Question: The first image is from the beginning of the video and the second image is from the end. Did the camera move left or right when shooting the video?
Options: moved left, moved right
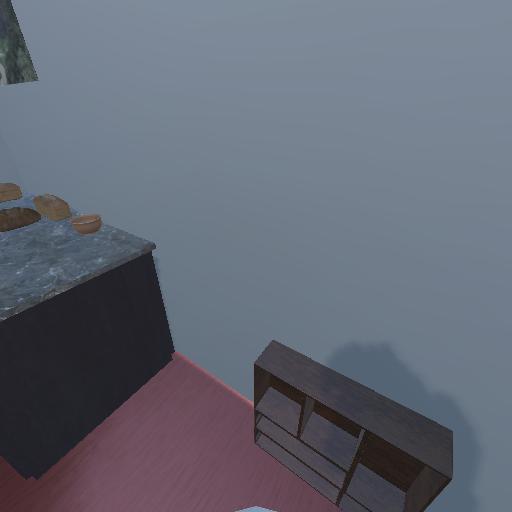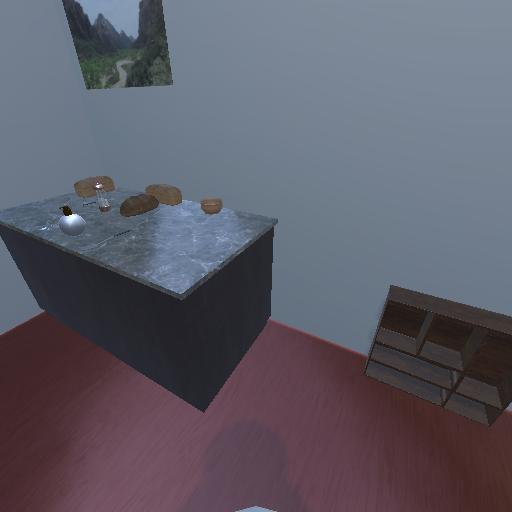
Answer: moved left